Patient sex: M
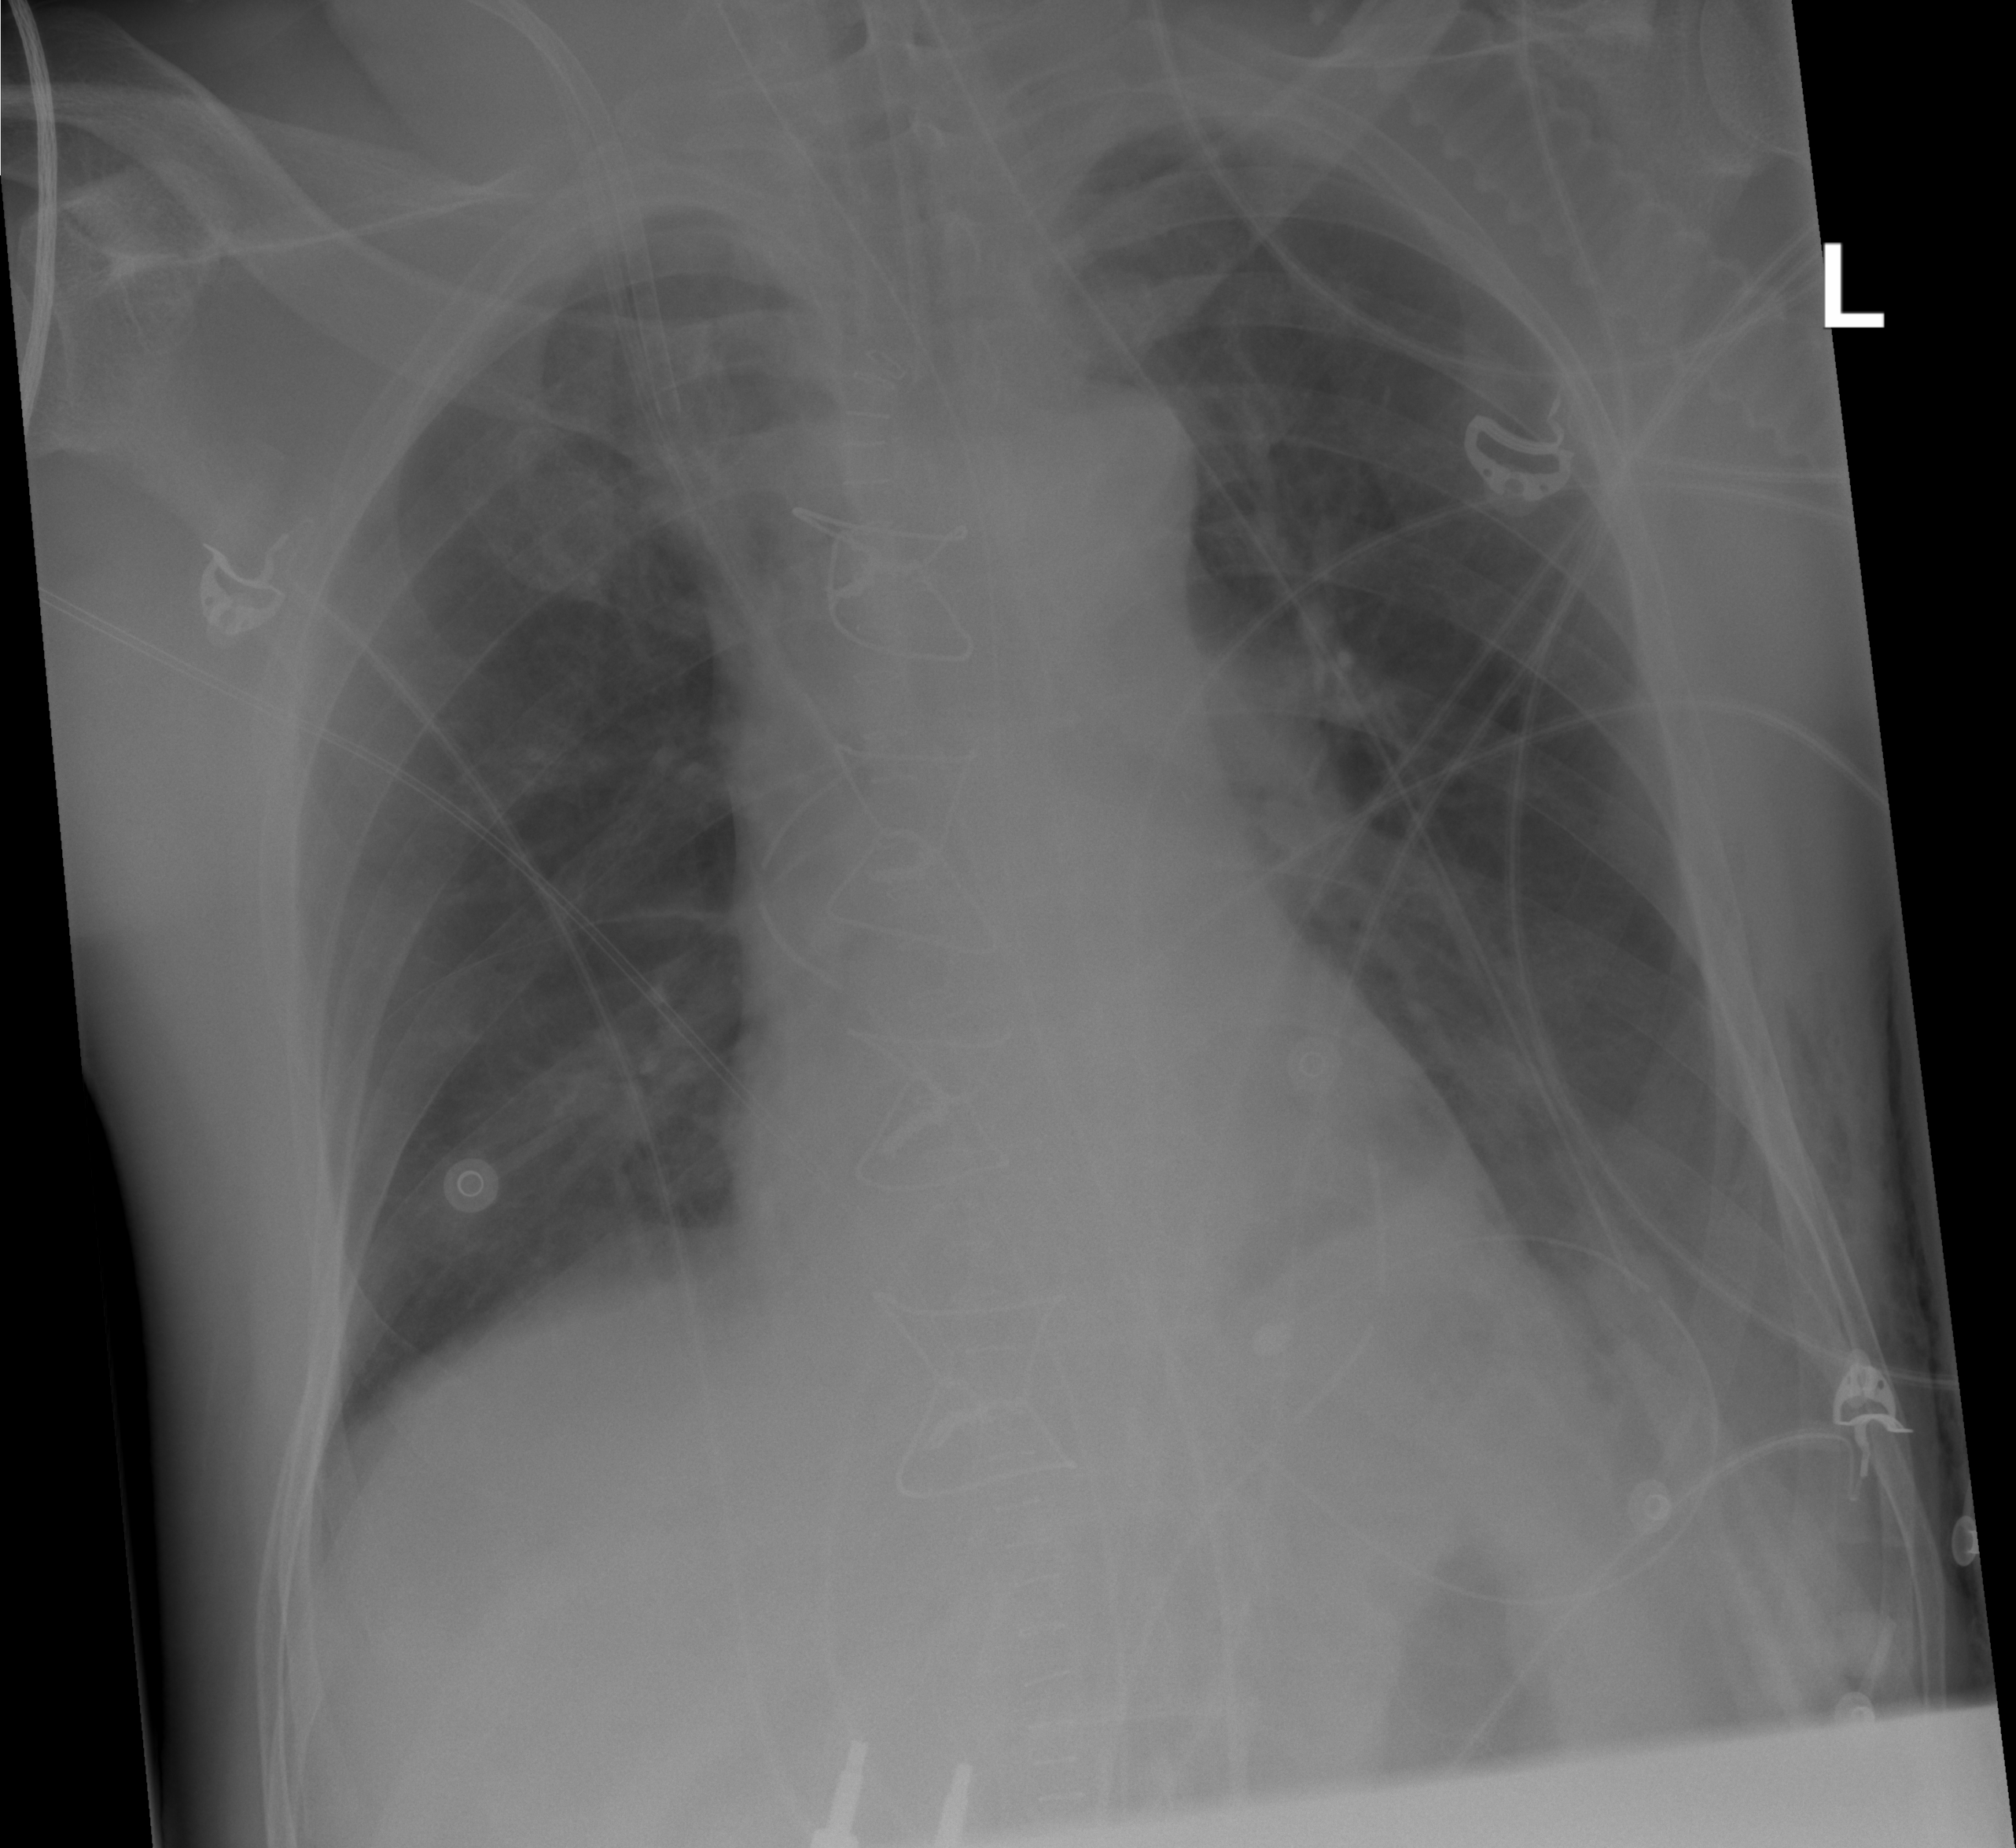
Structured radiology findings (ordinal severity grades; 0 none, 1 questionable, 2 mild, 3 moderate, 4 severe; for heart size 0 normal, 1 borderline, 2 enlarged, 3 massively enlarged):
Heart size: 0
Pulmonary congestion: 0
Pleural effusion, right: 0
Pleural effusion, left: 2
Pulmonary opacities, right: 0
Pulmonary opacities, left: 0
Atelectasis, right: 1
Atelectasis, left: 2